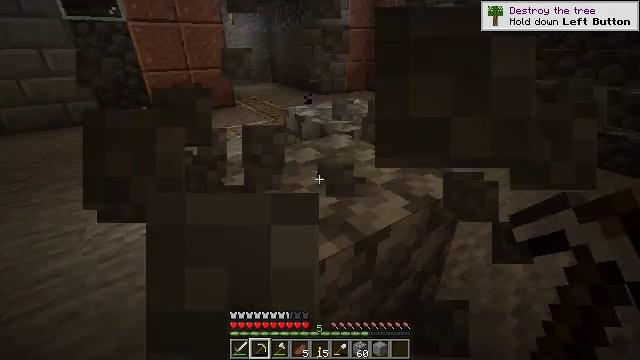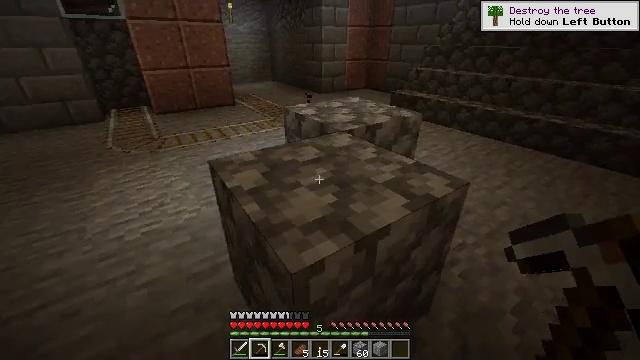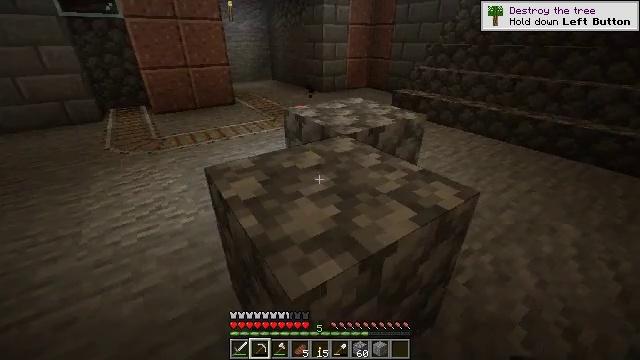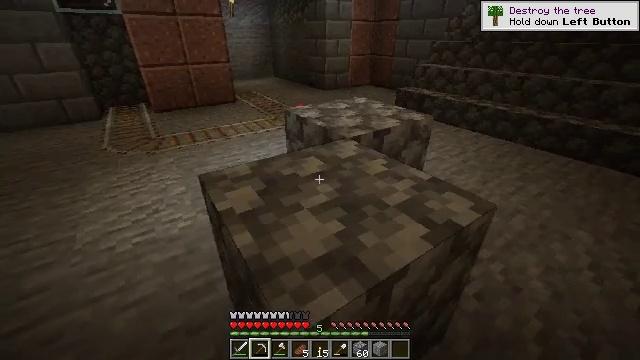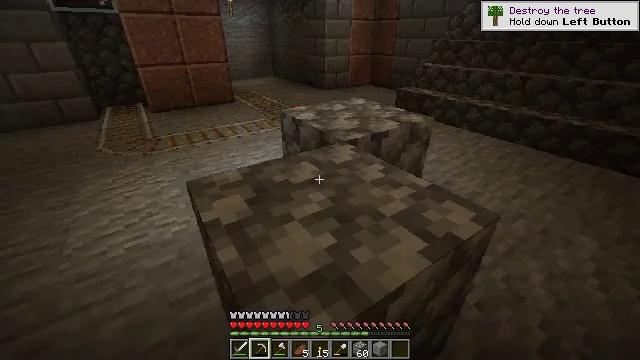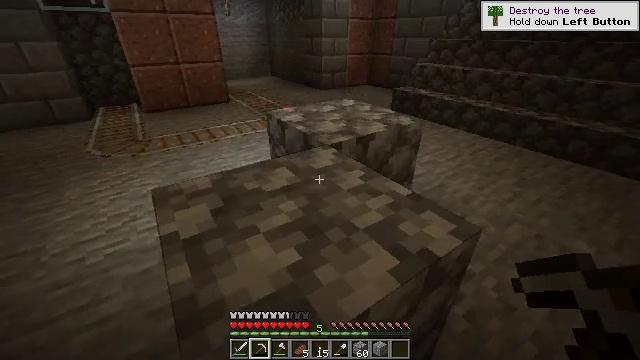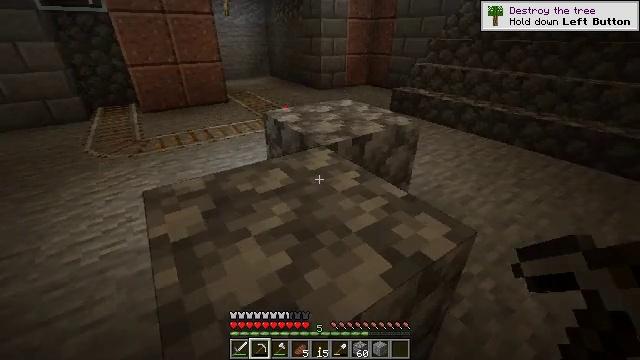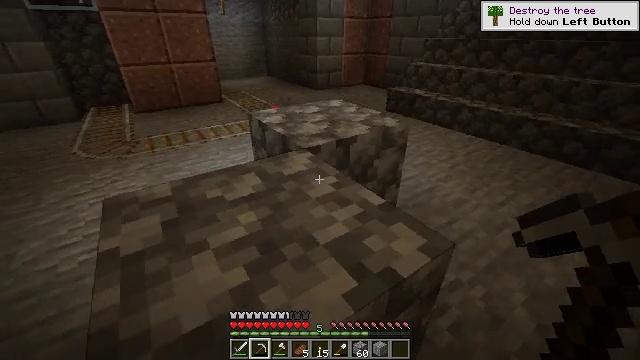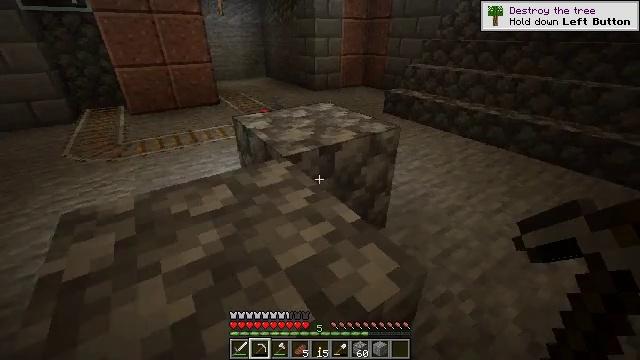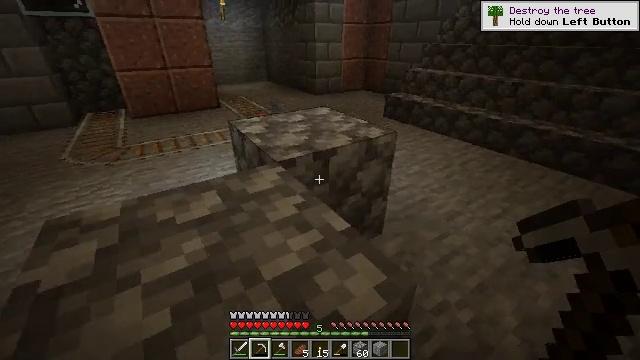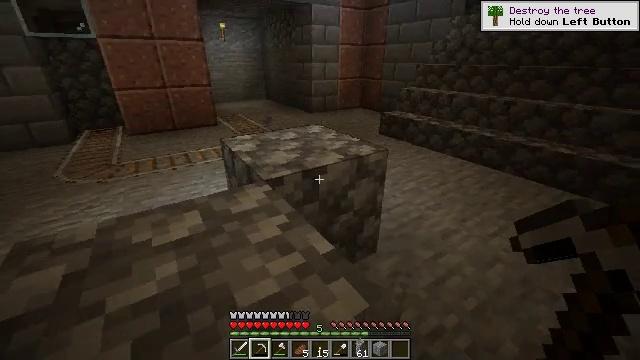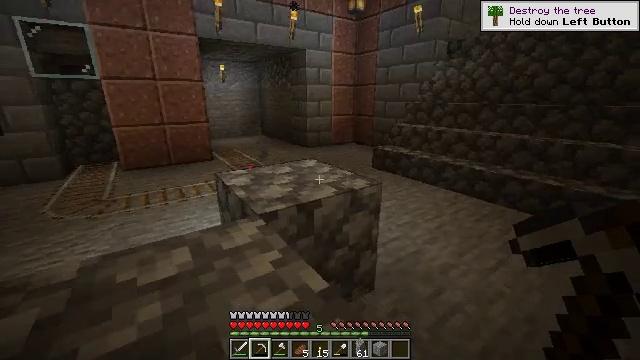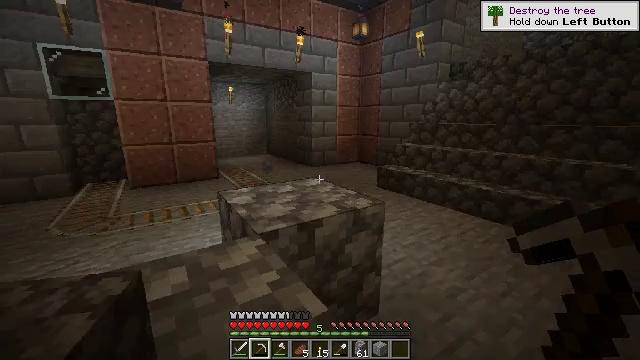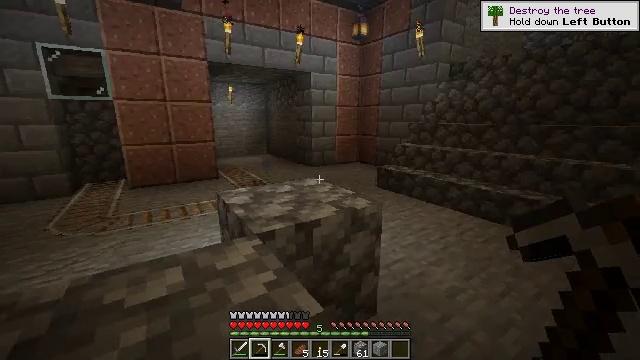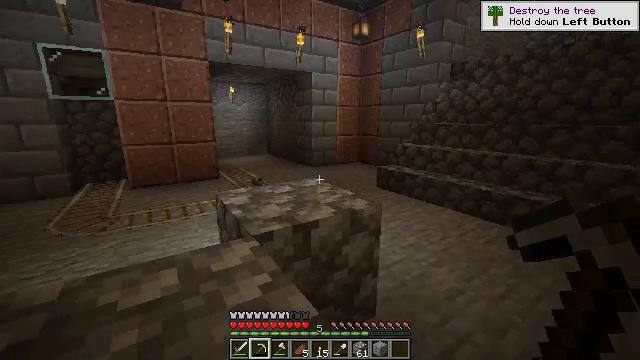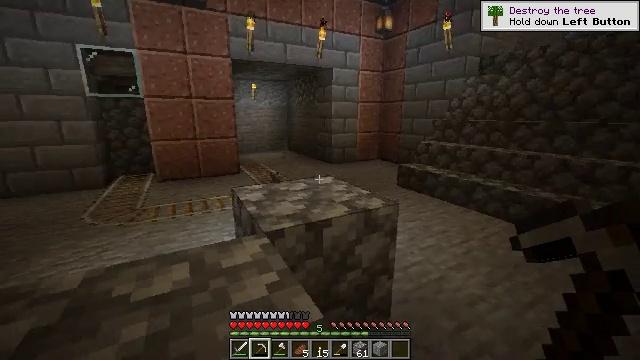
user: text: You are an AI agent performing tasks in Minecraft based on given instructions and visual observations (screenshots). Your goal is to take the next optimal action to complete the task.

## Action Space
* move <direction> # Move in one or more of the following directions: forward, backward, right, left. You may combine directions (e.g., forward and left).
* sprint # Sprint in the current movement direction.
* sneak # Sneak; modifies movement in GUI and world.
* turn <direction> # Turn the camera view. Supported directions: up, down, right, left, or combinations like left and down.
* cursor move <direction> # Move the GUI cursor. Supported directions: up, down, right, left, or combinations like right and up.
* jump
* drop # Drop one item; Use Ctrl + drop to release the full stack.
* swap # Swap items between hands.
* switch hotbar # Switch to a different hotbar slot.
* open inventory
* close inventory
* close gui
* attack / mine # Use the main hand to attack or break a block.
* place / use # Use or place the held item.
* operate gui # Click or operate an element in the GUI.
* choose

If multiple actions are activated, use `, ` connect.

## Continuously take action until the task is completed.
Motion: motion action
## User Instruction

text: Mine the lantern.
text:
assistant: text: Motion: no_op
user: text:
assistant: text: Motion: move forward
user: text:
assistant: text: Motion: move forward
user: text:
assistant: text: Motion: move forward
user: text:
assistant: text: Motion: move forward
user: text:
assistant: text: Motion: move forward
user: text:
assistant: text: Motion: move forward
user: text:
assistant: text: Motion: move forward
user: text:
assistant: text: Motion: no_op
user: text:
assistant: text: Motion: turn up
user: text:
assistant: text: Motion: turn right and up
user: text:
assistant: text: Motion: turn left and up
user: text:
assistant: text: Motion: no_op
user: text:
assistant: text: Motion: move forward
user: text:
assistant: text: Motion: move forward, turn left
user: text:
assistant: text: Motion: move forward, turn left and up
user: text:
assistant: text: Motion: move forward, turn left and up, jump
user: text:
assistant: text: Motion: move forward, turn left and up, jump
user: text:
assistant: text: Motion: move forward, turn left and up, jump
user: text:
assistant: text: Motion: turn left and up, jump
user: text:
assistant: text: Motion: no_op
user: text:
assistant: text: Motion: turn left and up
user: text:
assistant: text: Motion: turn left and up
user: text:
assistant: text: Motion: turn left and up
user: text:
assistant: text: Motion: turn left and up
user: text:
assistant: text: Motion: turn left and up
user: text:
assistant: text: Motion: turn right and up
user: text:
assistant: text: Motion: turn up
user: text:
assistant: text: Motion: turn up
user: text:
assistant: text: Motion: turn left and up